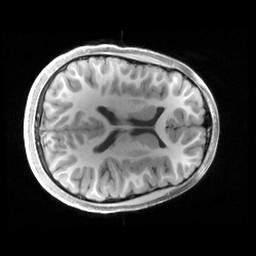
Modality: T1w
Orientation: axial